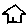
Label: house